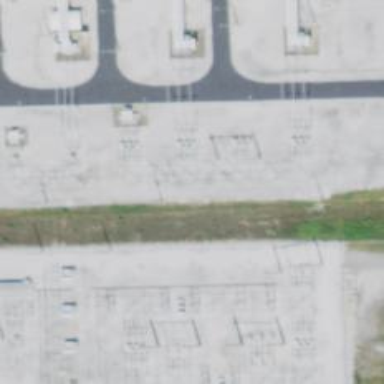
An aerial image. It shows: Switch for power supply.